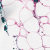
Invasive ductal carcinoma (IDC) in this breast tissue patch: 0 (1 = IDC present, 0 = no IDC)